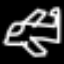
Label: airplane